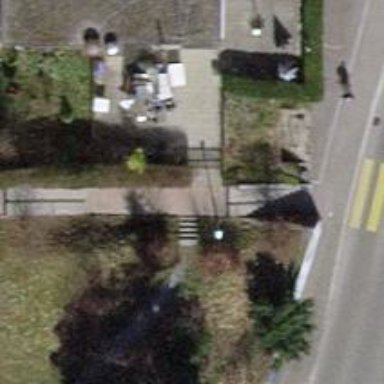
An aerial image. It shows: Concrete steps.